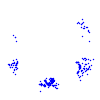
Particle: electron